Frequency: 99900
Velocity: 0,3100
Power: 2
Pulse duration: 0,0000001
Pass count: 1
Magnification: 10
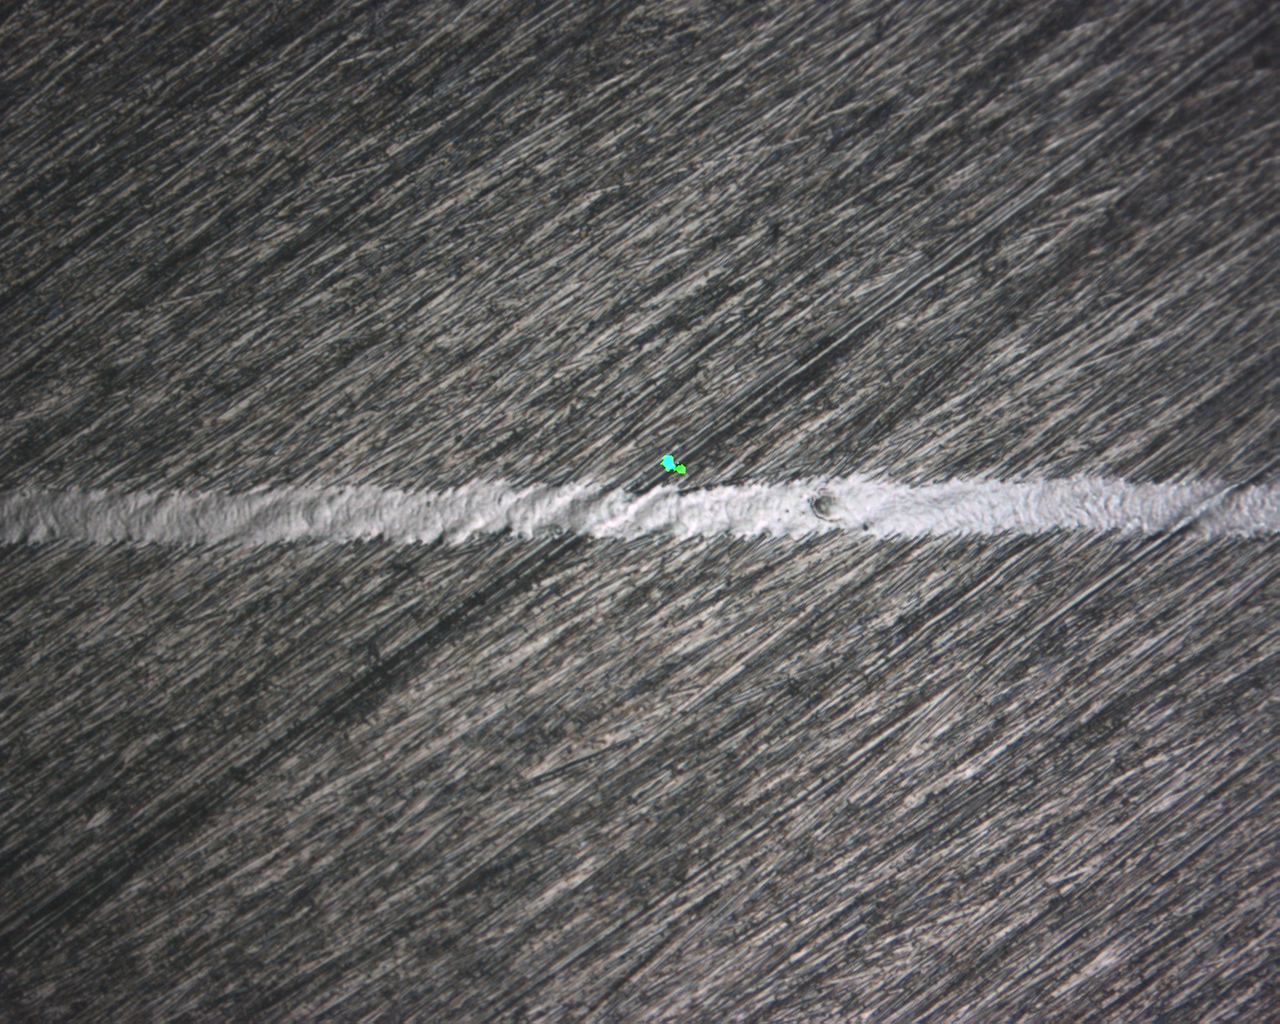
Measured width: 156.559
Other width: 5.42